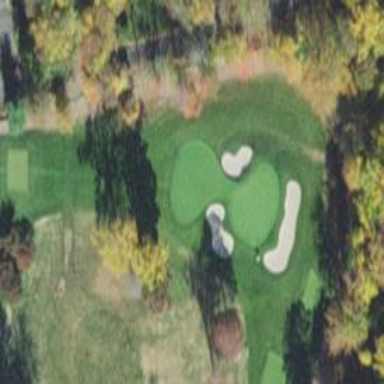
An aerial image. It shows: Pathway for golfing.